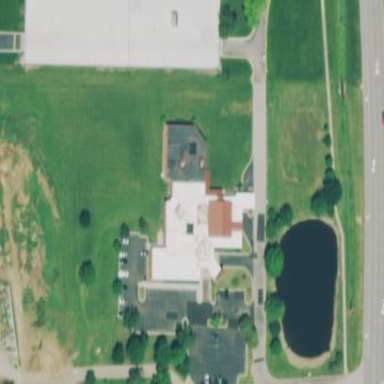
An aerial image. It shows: Office building.